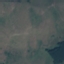
Label: Pasture